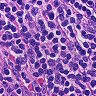
Metastatic tissue present: no